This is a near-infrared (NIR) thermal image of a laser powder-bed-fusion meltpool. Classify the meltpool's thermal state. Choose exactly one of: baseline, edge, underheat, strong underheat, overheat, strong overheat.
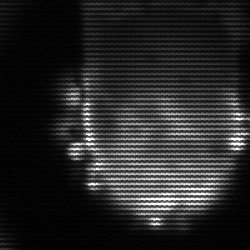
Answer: baseline